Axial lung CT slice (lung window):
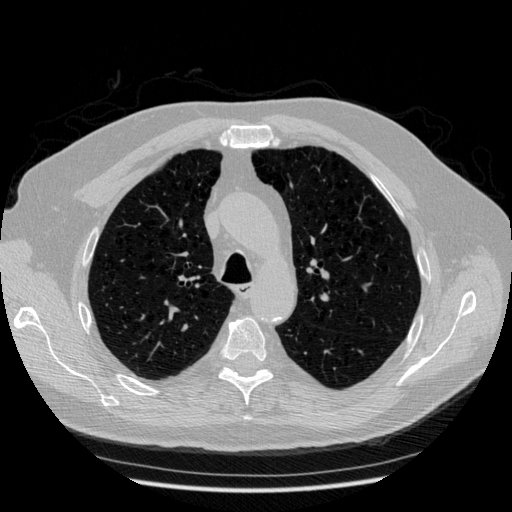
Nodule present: no